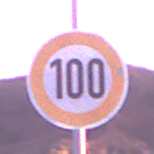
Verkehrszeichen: Geschwindigkeit100
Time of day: Dawn
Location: Outdoor (Nature)
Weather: PartlyCloudy
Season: NotSpecified
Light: Natural